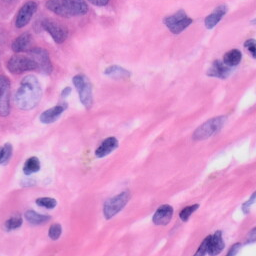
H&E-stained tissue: Skin